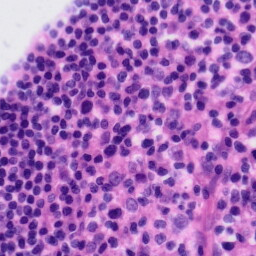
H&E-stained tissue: Tonsil